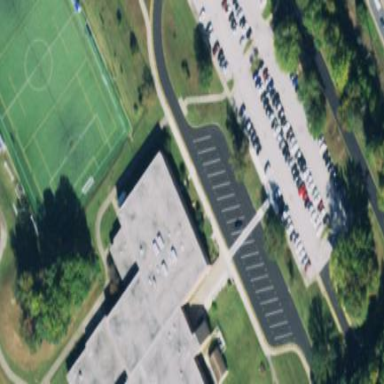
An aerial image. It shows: Service road with paved surface.